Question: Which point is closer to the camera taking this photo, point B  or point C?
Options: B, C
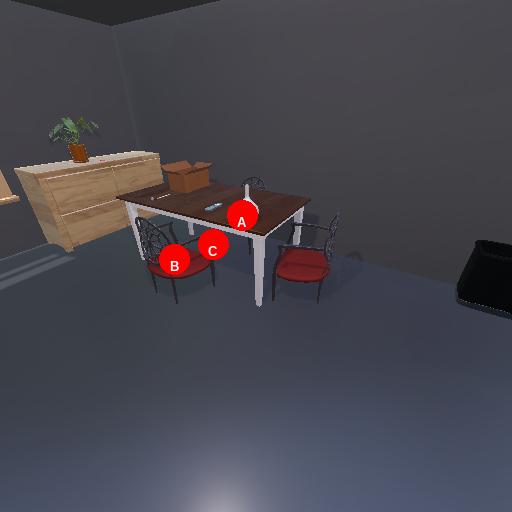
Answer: B